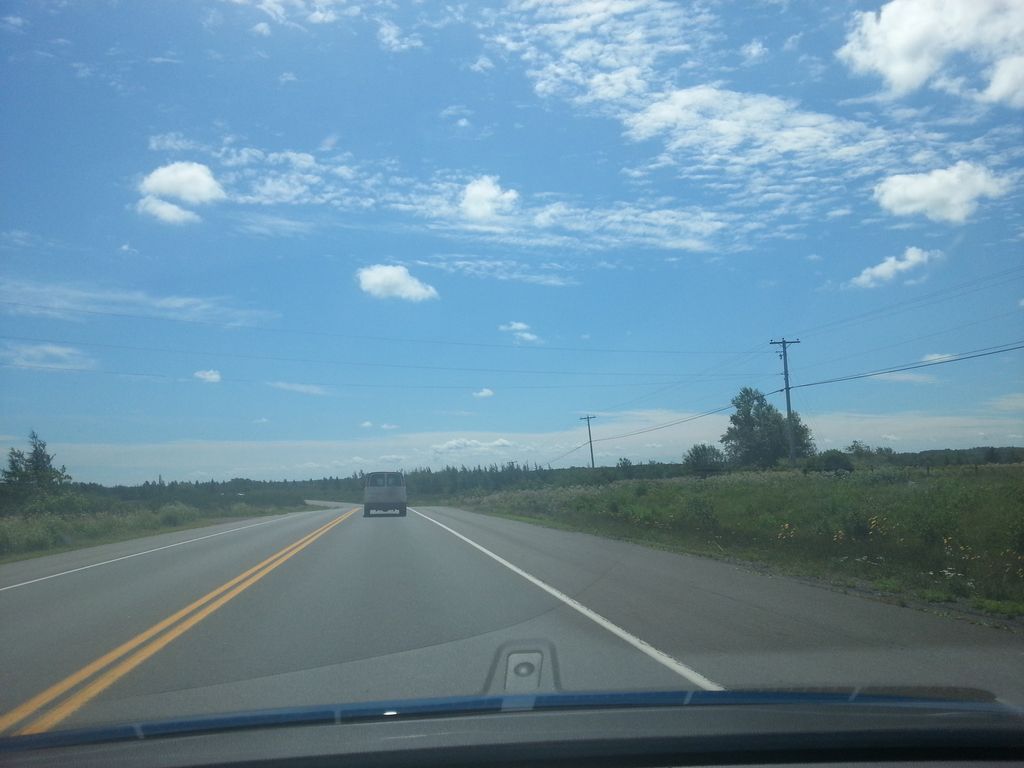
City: charlottetown